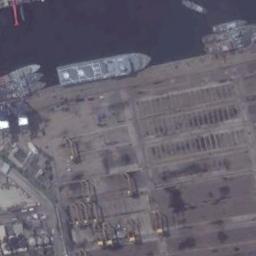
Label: ship